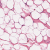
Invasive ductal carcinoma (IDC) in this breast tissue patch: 0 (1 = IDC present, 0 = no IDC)